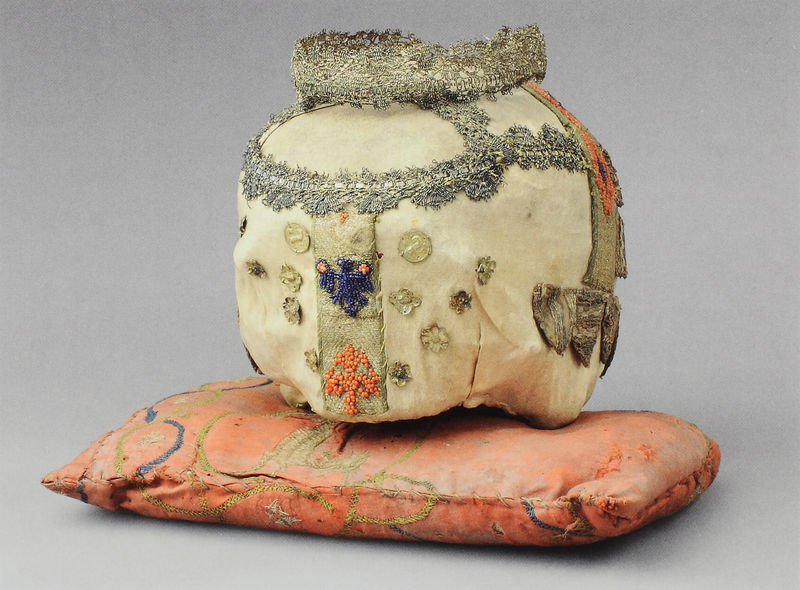
Titel: Zwei Reliquienhäupter auf bestickten Kissen aus der Abtei Marienfeld
Institution: NRW, Detmold, Ehem. Klosterkirche Marienfeld
Schlagwörter: adler, blau, kopf, vogel, weiß, gelb, hut, orange, schmuck, rot, muster, ornament, silber, spitze, bestickt, gold, stickerei, stoff, borte, krone, perlen, rosa, seide, rund, sack, kissen, bordüre, verzierung, metall, foto, orient, beutel, tasche, verziert, edelstein, textil, turban, solber, münzen, geschmeide, genäht, stckerei, bördüre, orientalik, tasche rund, glasperlchen